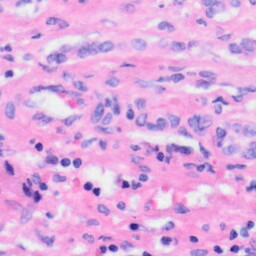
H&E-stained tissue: Liver